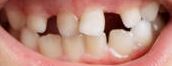
Condition: hypodontia